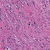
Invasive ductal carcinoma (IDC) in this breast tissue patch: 1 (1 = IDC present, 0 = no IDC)